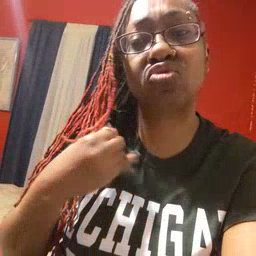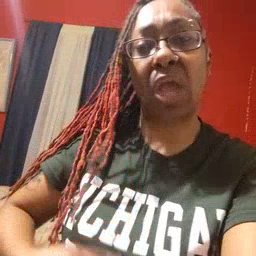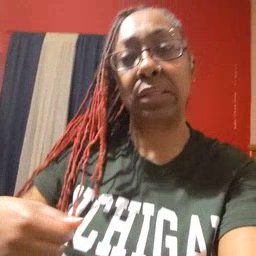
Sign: jacket